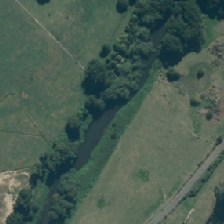
Land cover: deciduous_hardwood